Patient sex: M
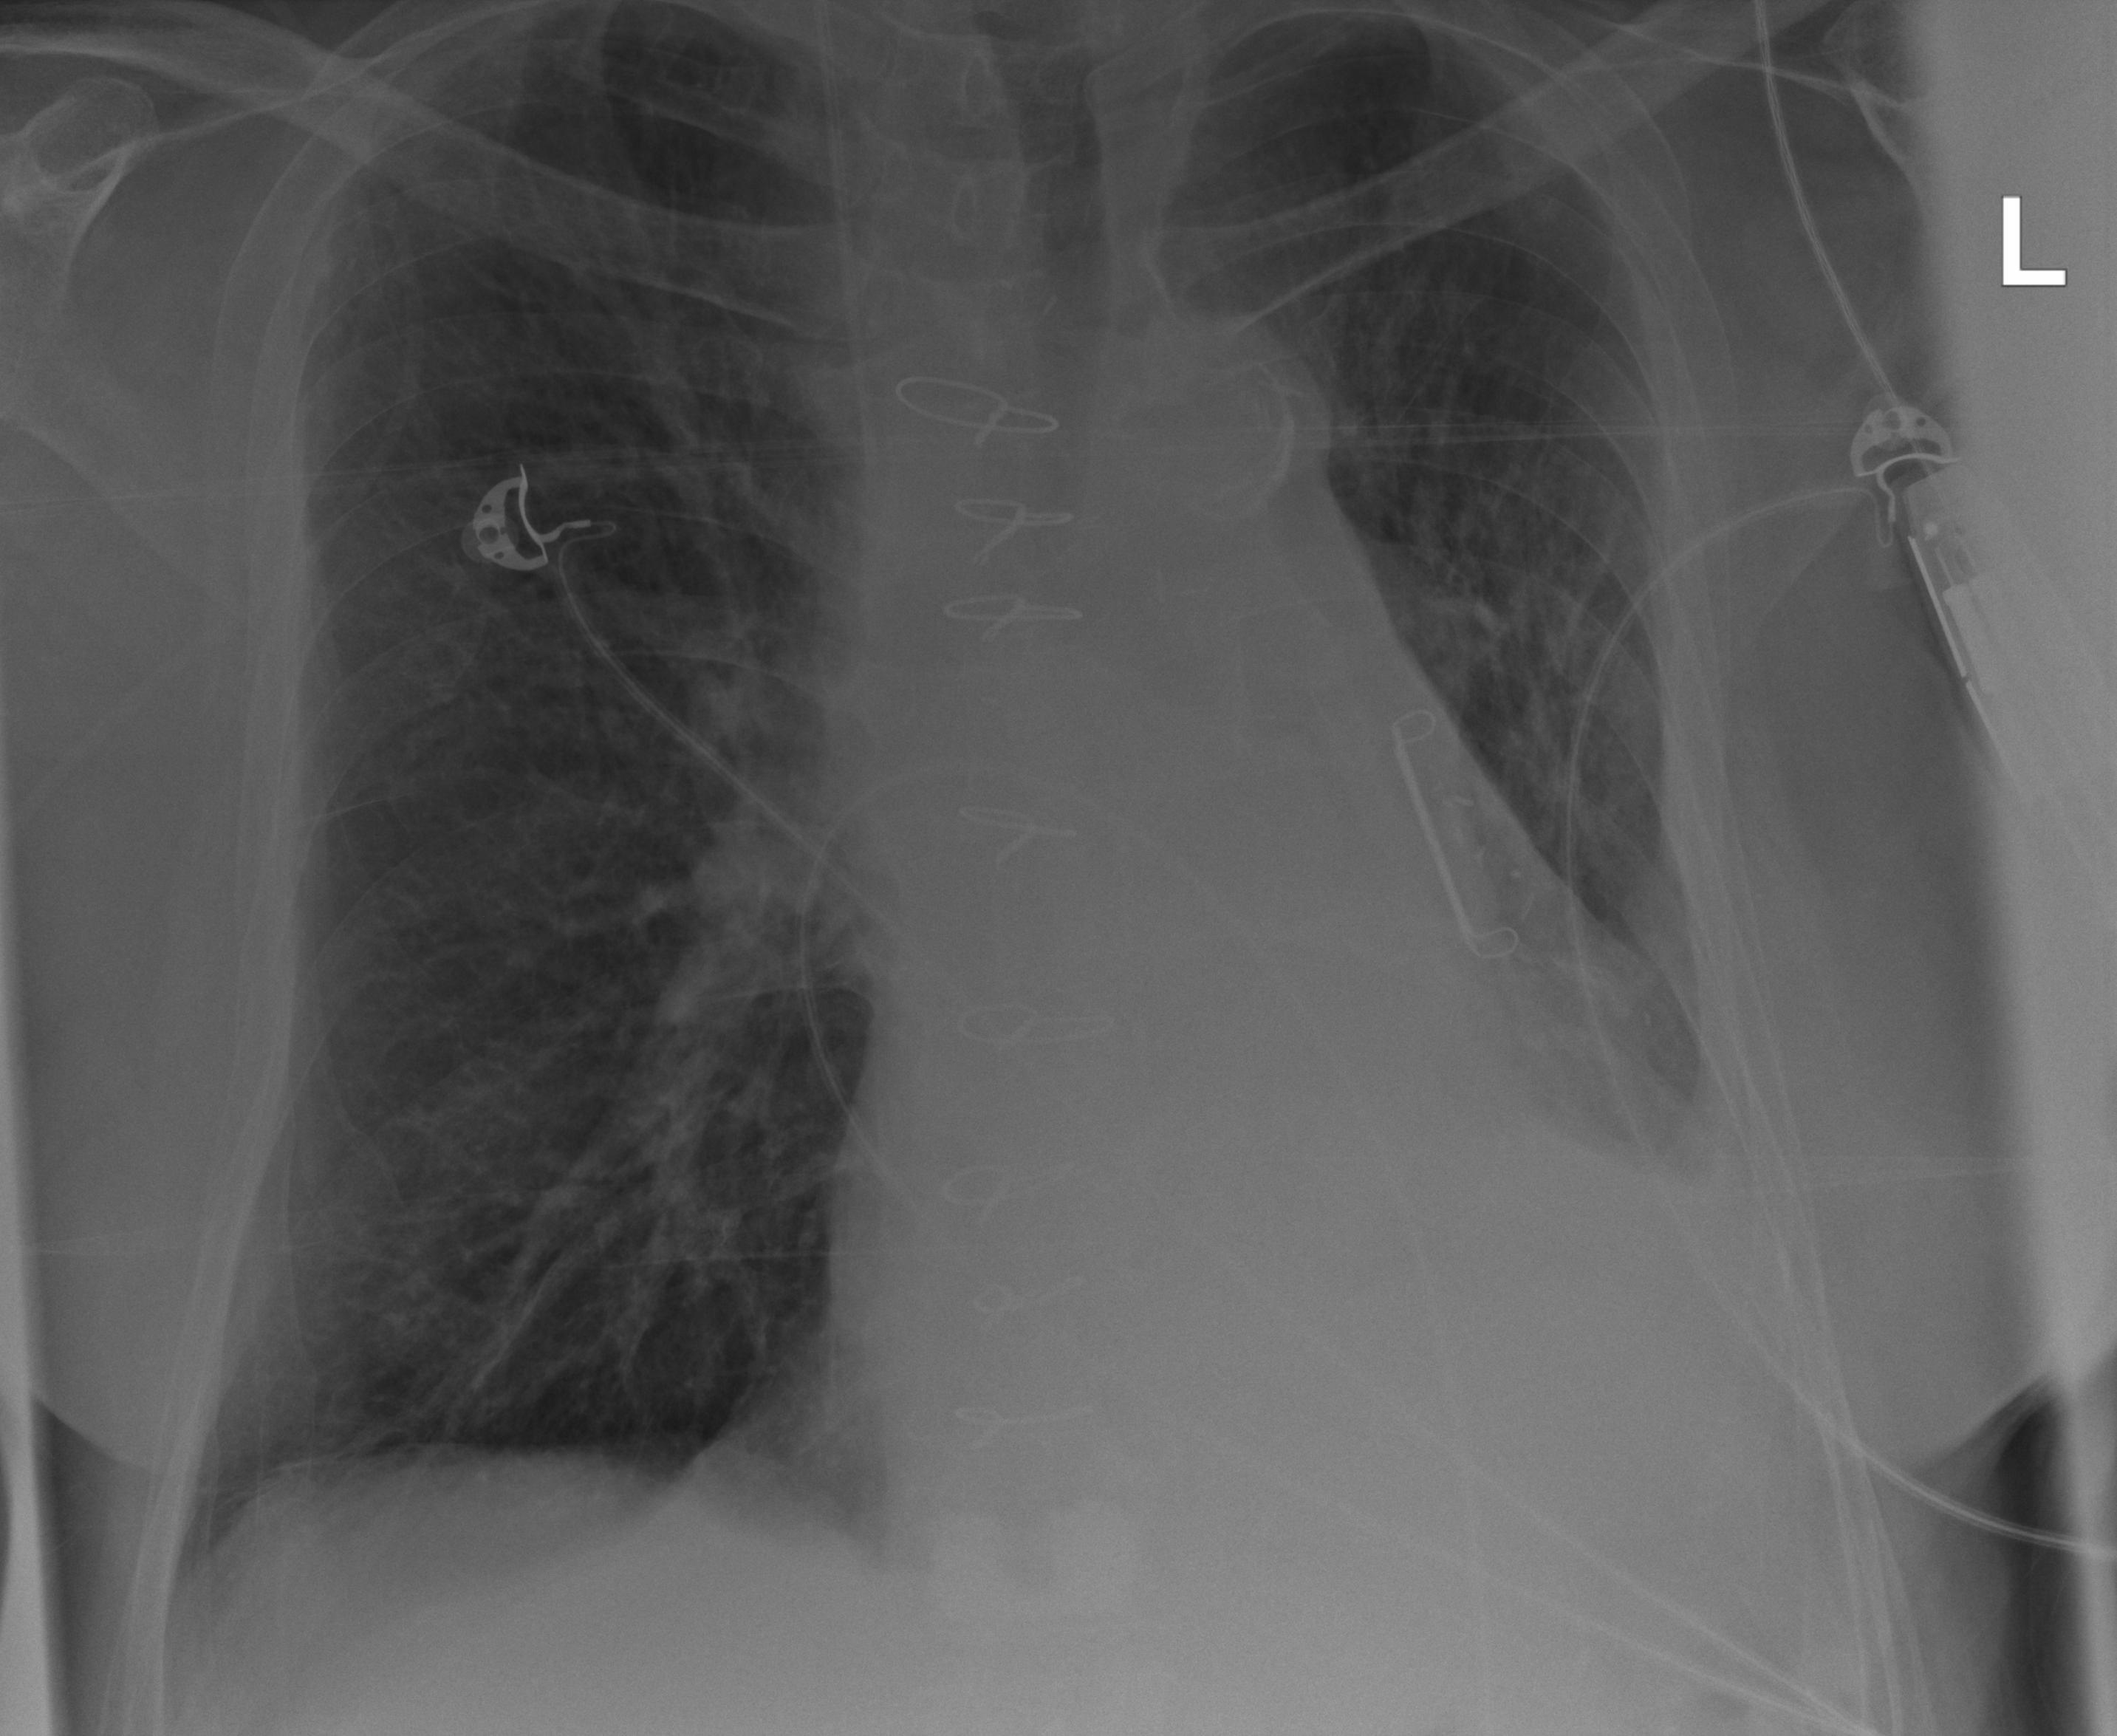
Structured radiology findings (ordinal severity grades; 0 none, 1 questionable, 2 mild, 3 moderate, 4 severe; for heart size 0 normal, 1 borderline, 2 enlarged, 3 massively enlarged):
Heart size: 2
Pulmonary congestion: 2
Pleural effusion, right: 2
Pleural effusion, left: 3
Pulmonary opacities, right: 0
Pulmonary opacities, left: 0
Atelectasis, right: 2
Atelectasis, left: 3